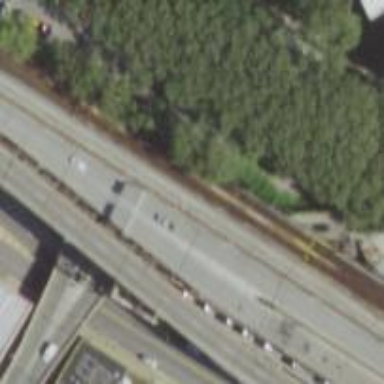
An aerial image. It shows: Bridge for electrified rail.